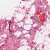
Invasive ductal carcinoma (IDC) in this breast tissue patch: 0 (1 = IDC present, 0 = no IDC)